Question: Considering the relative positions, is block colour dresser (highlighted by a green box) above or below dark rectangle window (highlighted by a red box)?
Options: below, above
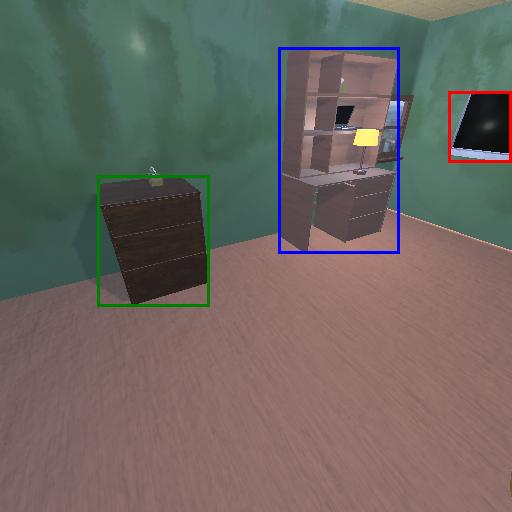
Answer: below